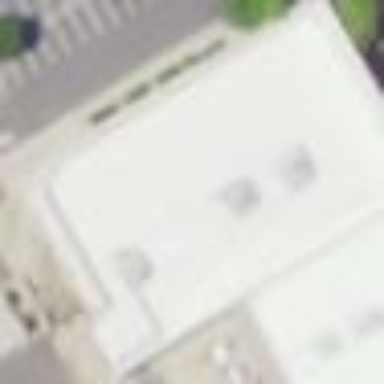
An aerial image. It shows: Retail building that is clothes shop.